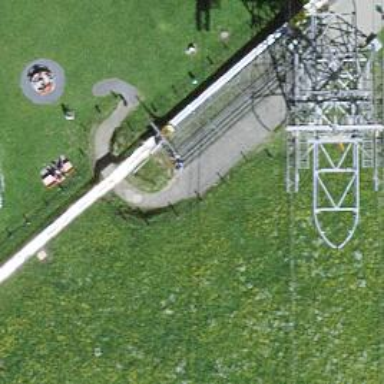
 popular attraction with summer toboggan."